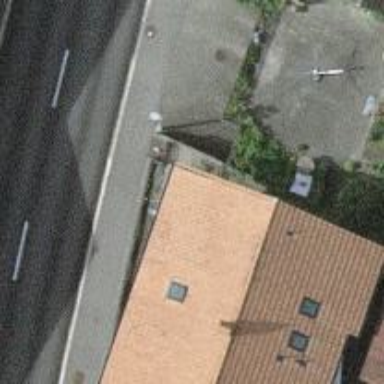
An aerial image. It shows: Garage building.